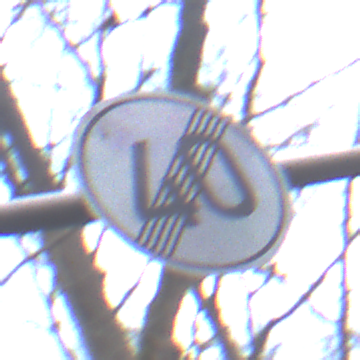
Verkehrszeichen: EndeGeschwindigkeit40
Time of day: MorningAfternoon
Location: Outdoor (Nature)
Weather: PartlyCloudy
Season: NotSpecified
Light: Natural